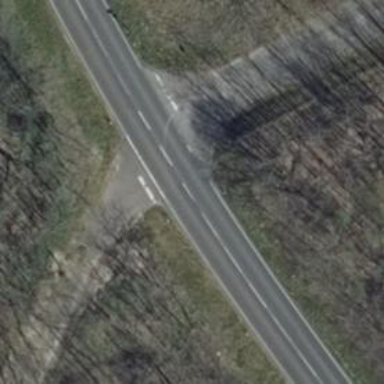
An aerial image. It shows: Primary road with asphalt surface.